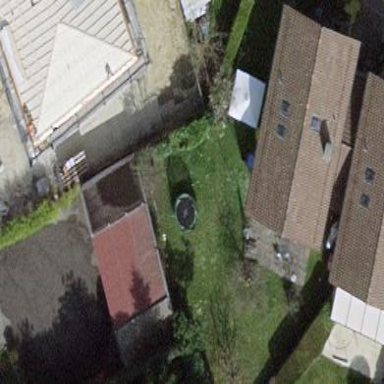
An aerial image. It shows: Garden enclosed by fence.